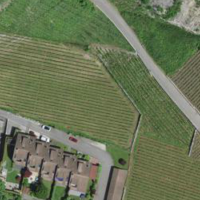
EUNIS habitat code: 40
Species observed at this site:
Saponaria ocymoides
Cymbalaria muralis